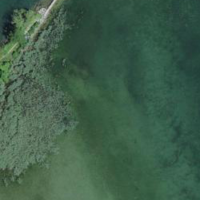
EUNIS habitat code: 14
Species observed at this site:
Lysimachia vulgaris